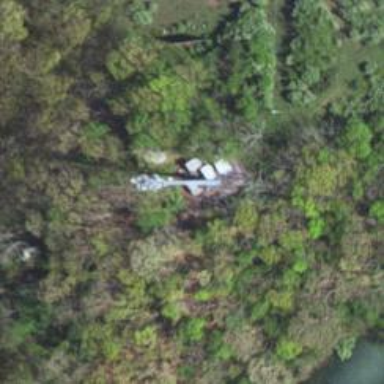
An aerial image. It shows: Mast tower used for communication.